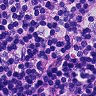
Metastatic tissue present: no